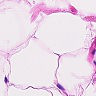
Metastatic tissue present: no